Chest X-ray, PA view. Patient: 47 years old, sex M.
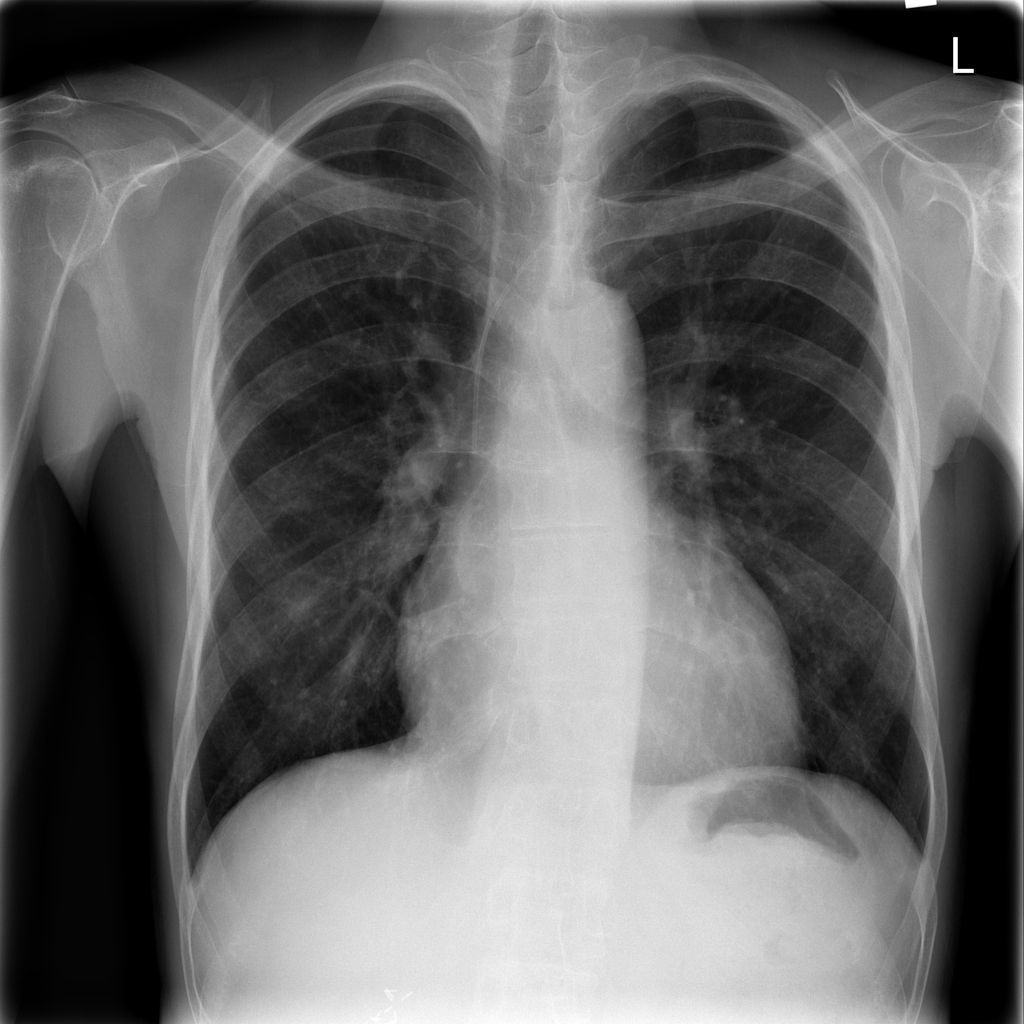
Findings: Cardiomegaly